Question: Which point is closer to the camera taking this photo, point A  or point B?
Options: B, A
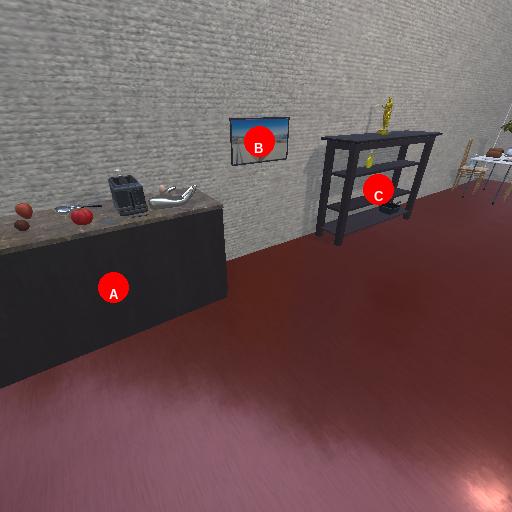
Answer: B